Question: I'm customizing a 'UITextfield' to look like a 'UISearchbar'.
I do something like
'''
self.back_textfield = [[UITextField alloc]initWithFrame:CGRectMake(5, 7, 310, 30)];
[self.back_textfield setBorderStyle:UITextBorderStyleRoundedRect];
self.back_textfield.layer.cornerRadius = 15.0;
'''
But I see this:

As you can see the inner shadow doesn't follow the border.
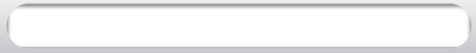
Answer: I guess background on a 'UITextField' is an Image, so it no follow to your corner radius.
Creating inner shadow is tricky in iOS. You have 2 options.
1) Use image as background for 'UITextField'
2) Set the shadow programmatically (but it look less attractive than option 1).
Here is the code for setting rounded inner shadow for textfield with <URL> from @Matt Wilding
'''
_textField.layer.cornerRadius = 10.0f;
CAShapeLayer* shadowLayer = [CAShapeLayer layer];
[shadowLayer setFrame:_textField.bounds];
// Standard shadow stuff
[shadowLayer setShadowColor:[[UIColor colorWithWhite:0 alpha:1] CGColor]];
[shadowLayer setShadowOffset:CGSizeMake(0.0f, 0.0f)];
[shadowLayer setShadowOpacity:1.0f];
[shadowLayer setShadowRadius:4];
// Causes the inner region in this example to NOT be filled.
[shadowLayer setFillRule:kCAFillRuleEvenOdd];
// Create the larger rectangle path.
CGMutablePathRef path = CGPathCreateMutable();
CGPathAddRect(path, NULL, CGRectInset(_textField.bounds, -42, -42));
// Add the inner path so it's subtracted from the outer path.
// someInnerPath could be a simple bounds rect, or maybe
// a rounded one for some extra fanciness.
CGPathRef someInnerPath = [UIBezierPath bezierPathWithRoundedRect:_textField.bounds cornerRadius:10.0f].CGPath;
CGPathAddPath(path, NULL, someInnerPath);
CGPathCloseSubpath(path);
[shadowLayer setPath:path];
CGPathRelease(path);
[[_textField layer] addSublayer:shadowLayer];
CAShapeLayer* maskLayer = [CAShapeLayer layer];
[maskLayer setPath:someInnerPath];
[shadowLayer setMask:maskLayer];
'''
Don't forget to import
'''
#import <QuartzCore/QuartzCore.h>
'''